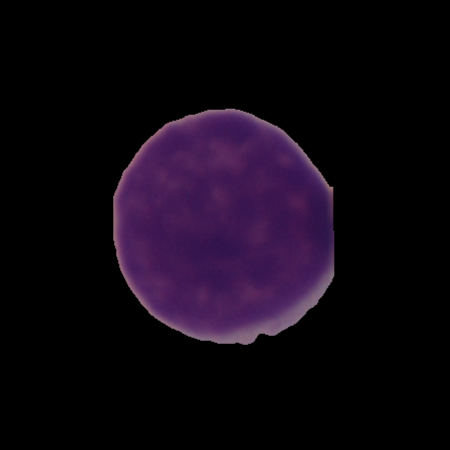
Label: cancer